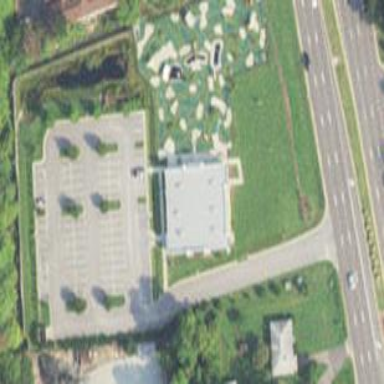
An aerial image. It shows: Miniature golf leisure land.